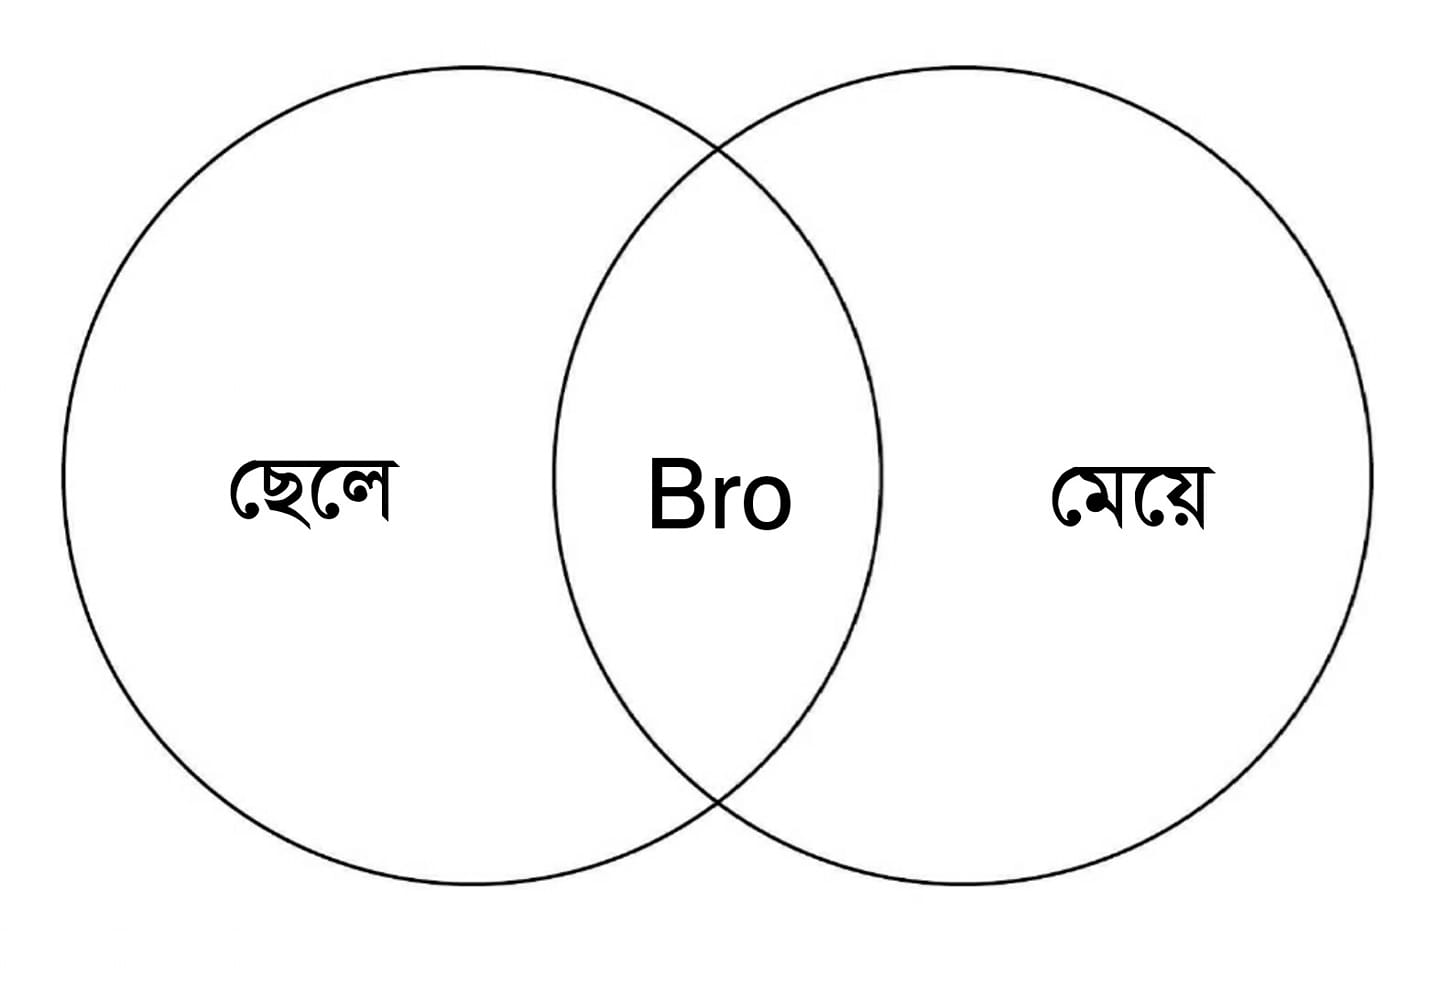
Caption: ছেলে     Bro    মেয়ে
Label: hate